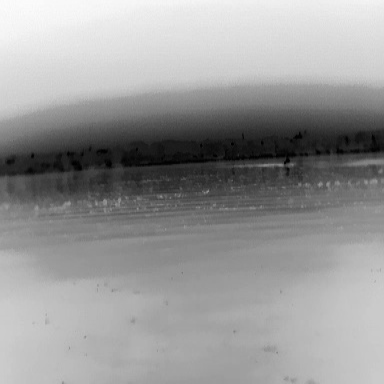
There is a warship in the infrared image.